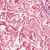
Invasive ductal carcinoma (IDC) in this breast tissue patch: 0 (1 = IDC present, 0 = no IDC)